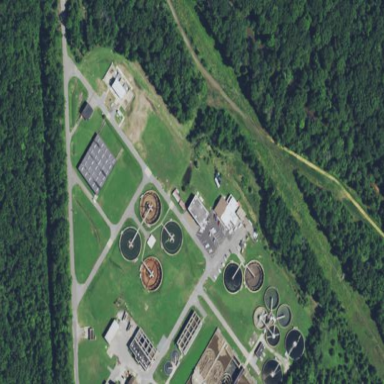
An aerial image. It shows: View of wastewater plant.